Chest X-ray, PA view. Patient: 68 years old, sex F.
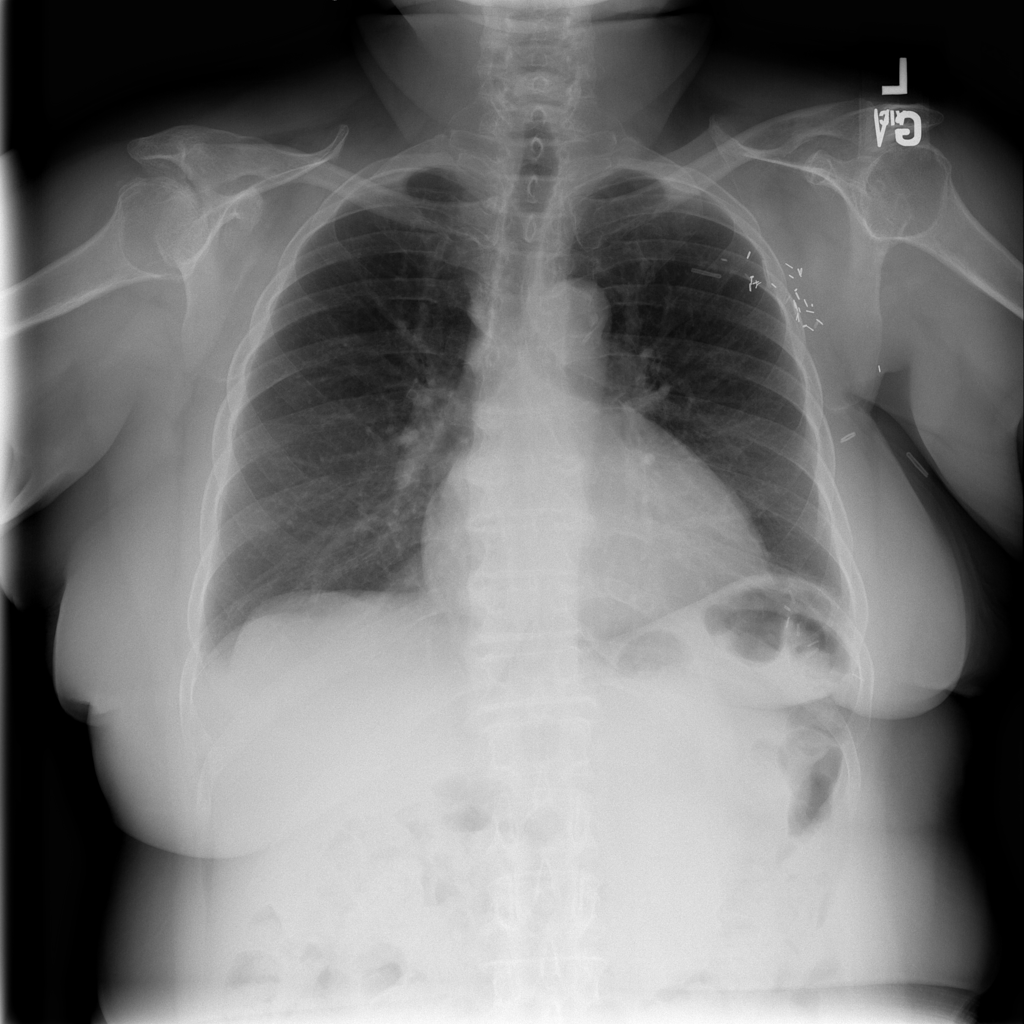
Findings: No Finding